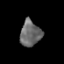
Tissue: prostate
Cell type: T cells
Senescence score: 0.2558
Nuclear area (px): 520
Mean DAPI intensity: 105.69